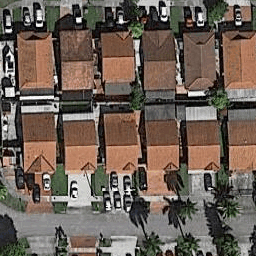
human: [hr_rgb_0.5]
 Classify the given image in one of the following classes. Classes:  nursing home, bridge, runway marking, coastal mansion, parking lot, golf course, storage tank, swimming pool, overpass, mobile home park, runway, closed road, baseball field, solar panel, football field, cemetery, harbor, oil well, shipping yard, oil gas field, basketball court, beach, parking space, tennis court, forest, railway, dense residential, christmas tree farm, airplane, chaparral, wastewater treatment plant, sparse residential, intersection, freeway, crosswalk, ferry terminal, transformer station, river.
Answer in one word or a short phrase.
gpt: dense residential